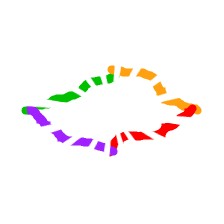
Shape: rhombus